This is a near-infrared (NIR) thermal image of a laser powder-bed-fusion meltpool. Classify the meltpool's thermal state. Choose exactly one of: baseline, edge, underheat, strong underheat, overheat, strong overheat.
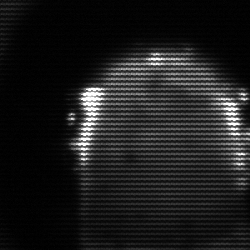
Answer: baseline